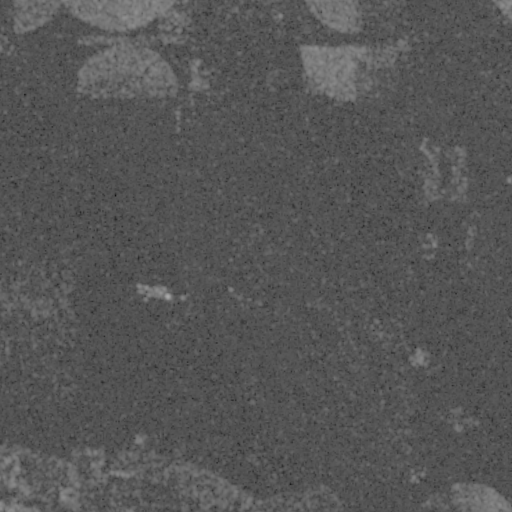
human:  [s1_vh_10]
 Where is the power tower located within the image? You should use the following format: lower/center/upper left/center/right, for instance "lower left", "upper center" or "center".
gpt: The power tower is located in the upper of the image.
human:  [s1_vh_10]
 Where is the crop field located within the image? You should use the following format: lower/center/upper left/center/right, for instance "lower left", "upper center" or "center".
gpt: There is no crop field in the image.

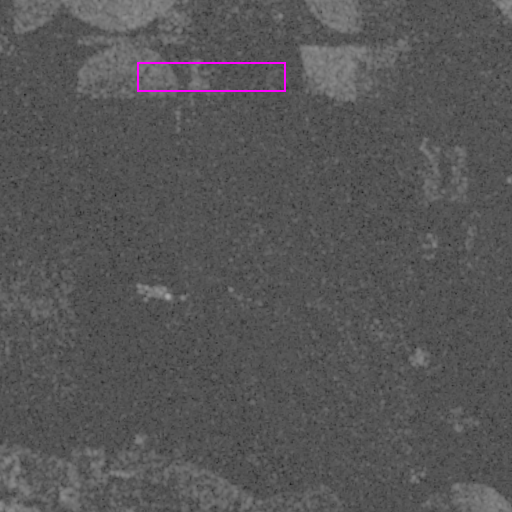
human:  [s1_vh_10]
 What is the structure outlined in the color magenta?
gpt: There is no magenta outline.
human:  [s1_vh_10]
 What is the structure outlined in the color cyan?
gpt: There is no structure outlined in cyan.